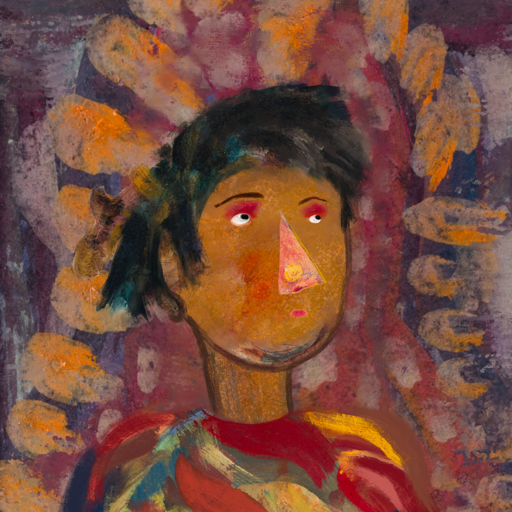
Background: Doll, Head And Neck Side: Pipe, Face Side: Irani, Bust: Mother_And_Son_Son, Hair Side: Pipe, Head Accessory: Blank, Second Necklace: Blank, Necklace: Blank, Baby: Blank